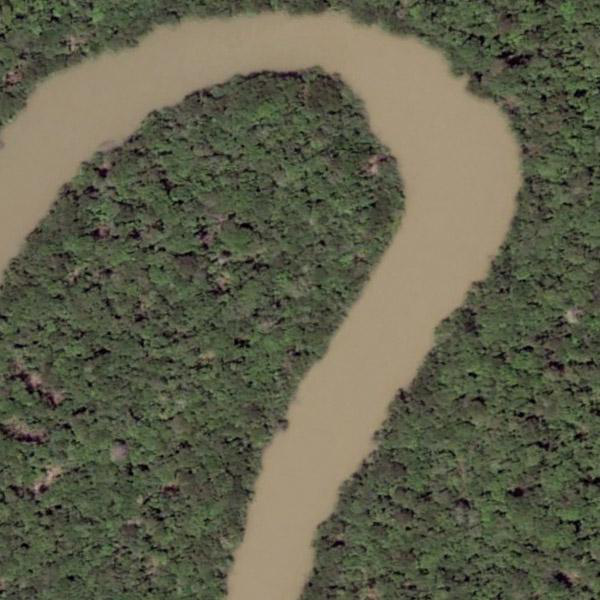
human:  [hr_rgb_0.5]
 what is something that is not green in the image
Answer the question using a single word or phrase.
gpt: river